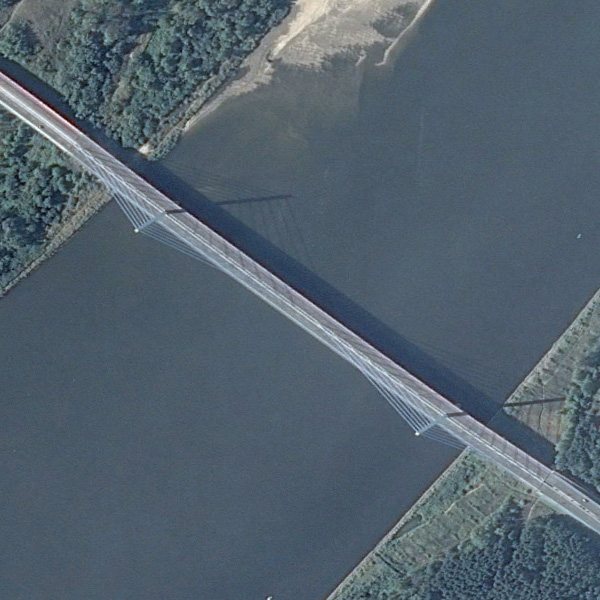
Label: Bridge